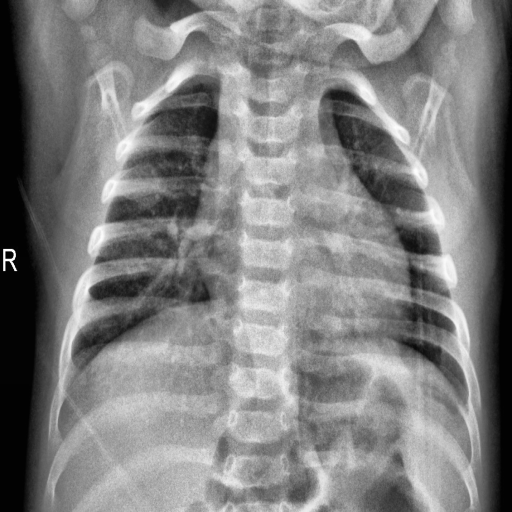
Finding: NORMAL